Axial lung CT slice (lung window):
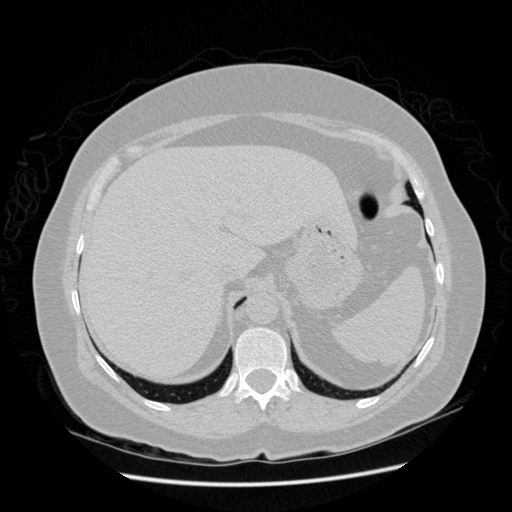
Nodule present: no